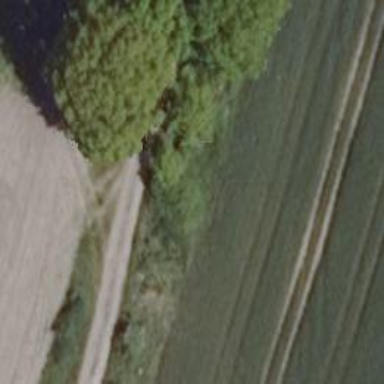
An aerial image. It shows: Row of trees in natural setting.